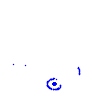
Particle: proton